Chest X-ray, PA view. Patient: 25 years old, sex M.
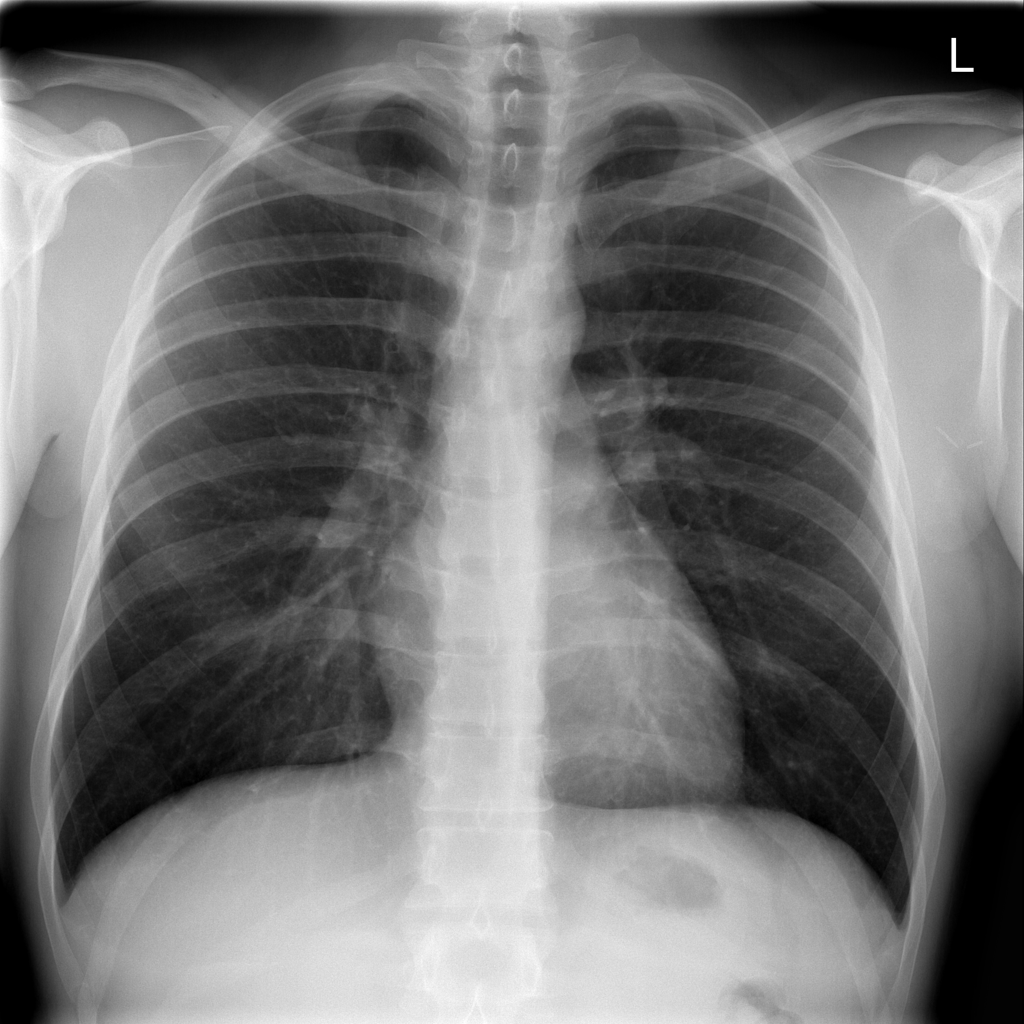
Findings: No Finding